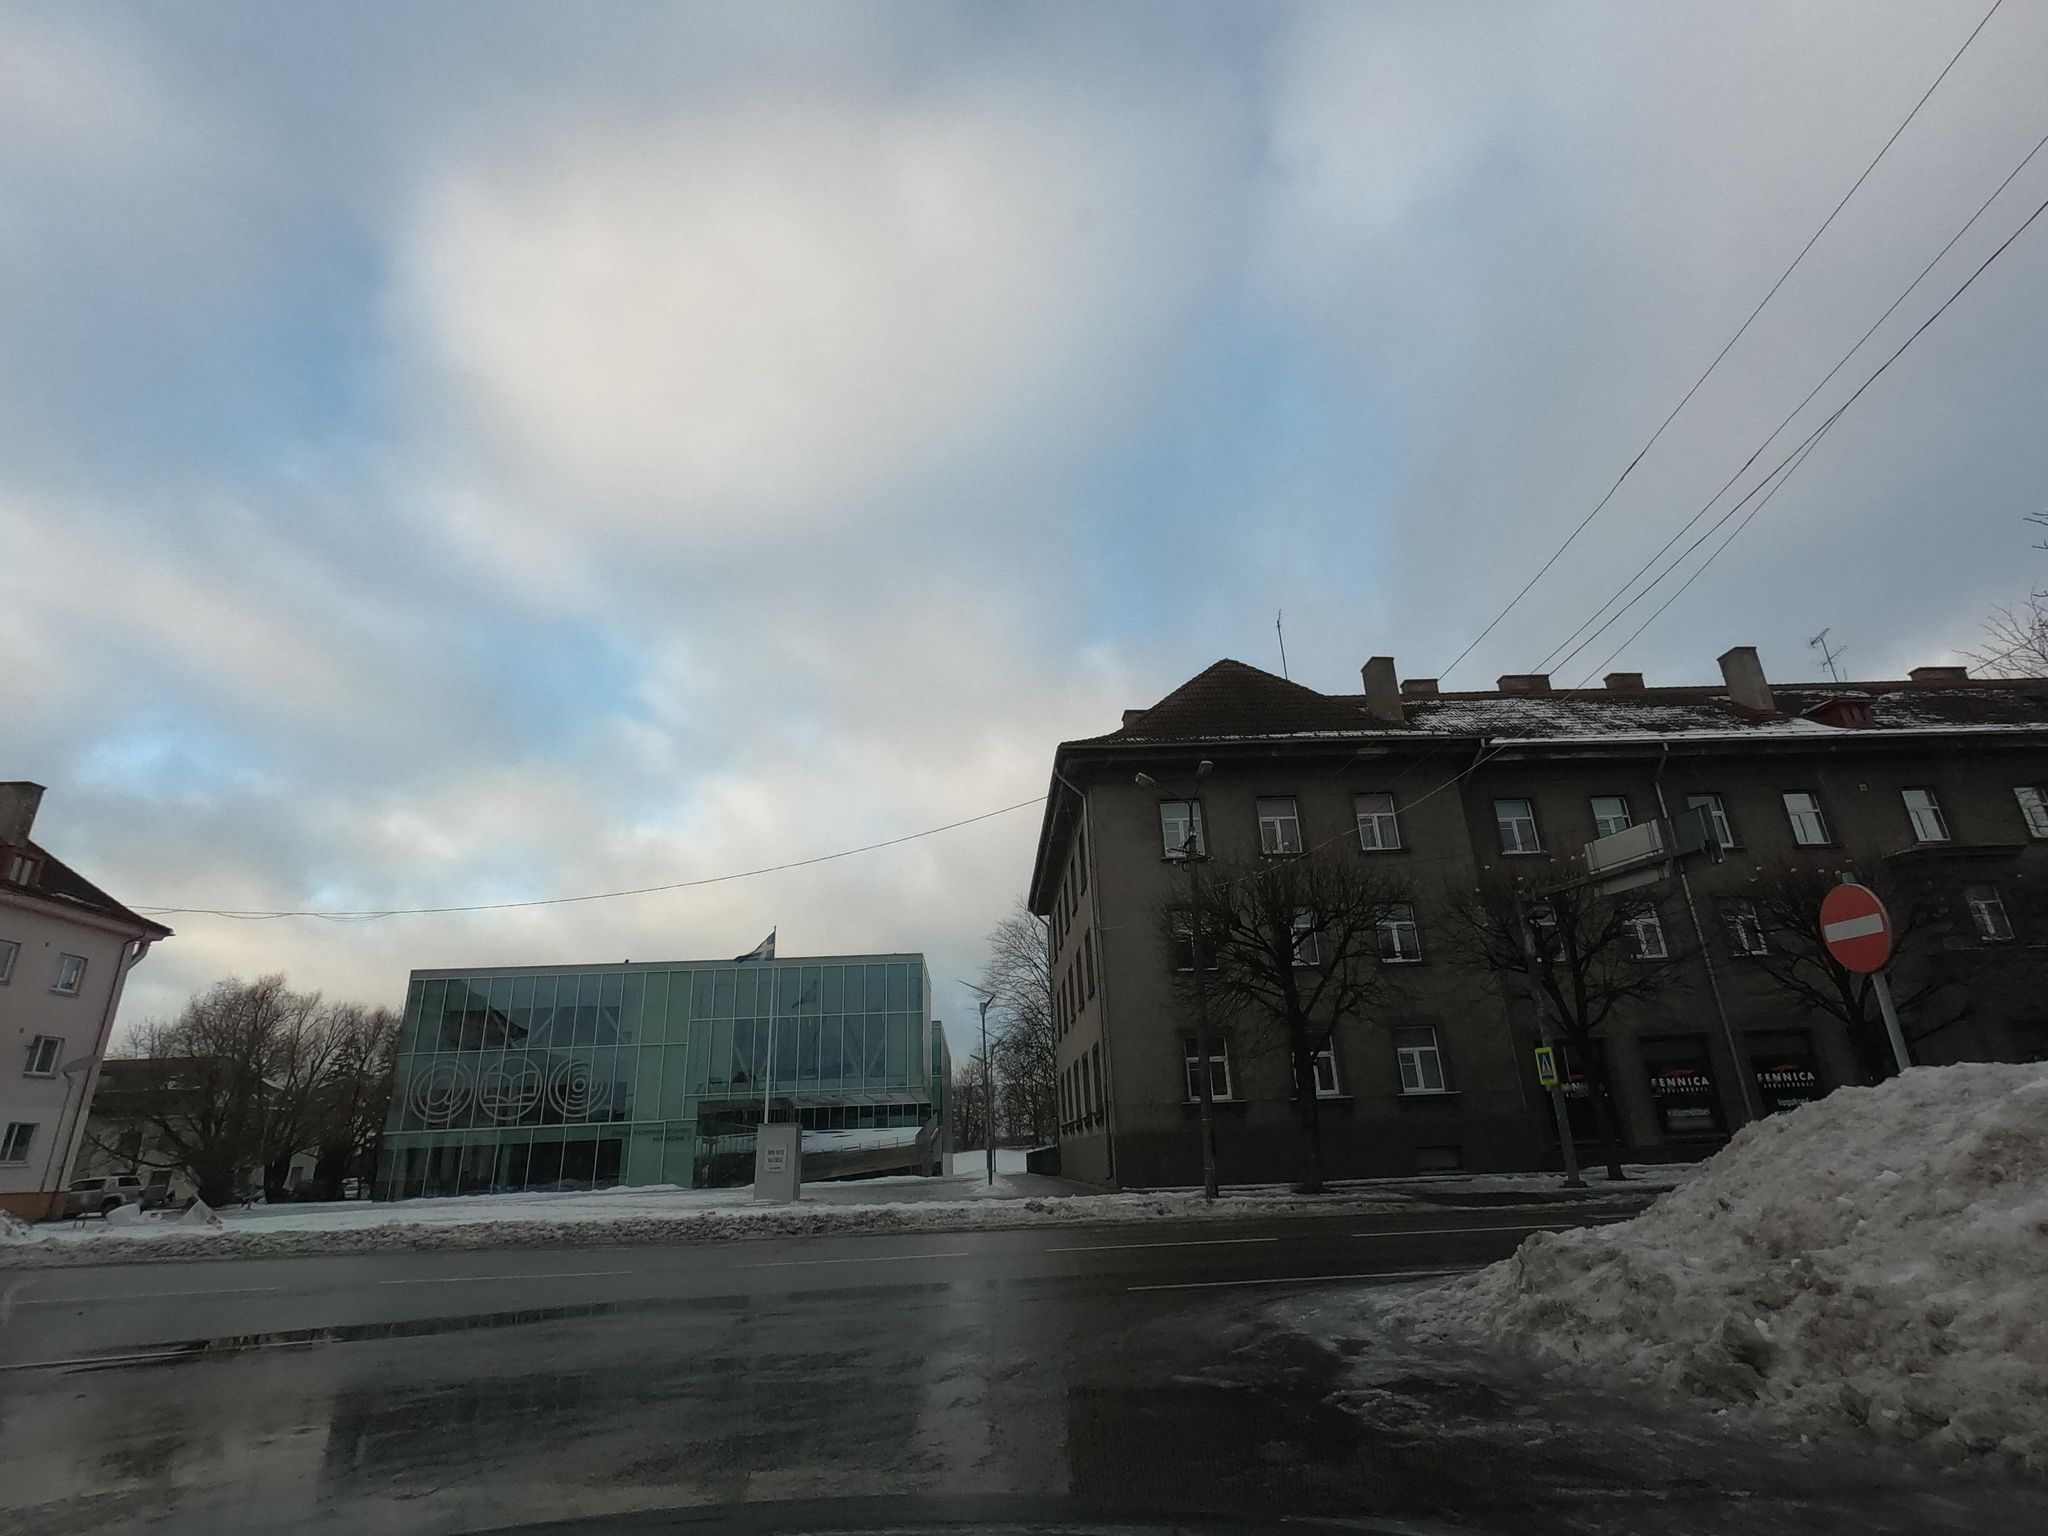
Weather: snowy
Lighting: day
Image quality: good
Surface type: driving surface
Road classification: service
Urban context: dense urban cluster
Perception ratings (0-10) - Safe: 5.45, Lively: 4.59, Beautiful: 4.39, Boring: 6.97, Depressing: 6.7, Wealthy: 7.28